【题型】填空题　【知识点】立体几何　【难度】easy
如图，长方体 $ABCD-EFGH$ 中，线段 $EG$ 与棱 $AD$ 的位置关系是 \underline{\hspace{4cm}}.

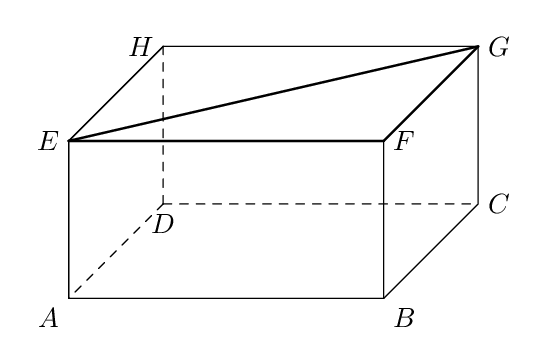
【解答】
\noindent \textbf{【答案】} 异面

\noindent \textbf{【分析】} 根据图形可知：线段$EG$与棱$AD$的位置关系是异面；由此解答即可．

\noindent \textbf{【详解】} 解：由图形可知线段$EG$与棱$AD$的位置关系是异面；
故答案为异面

\noindent \textbf{【点睛】} 本题考查了认识立体图形，明确平行和相交的前提是在同一平面内，是解答此题的关键．